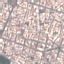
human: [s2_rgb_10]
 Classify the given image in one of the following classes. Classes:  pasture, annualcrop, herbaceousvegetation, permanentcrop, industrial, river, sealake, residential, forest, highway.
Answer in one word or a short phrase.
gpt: Residential